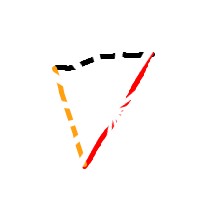
Shape: triangle